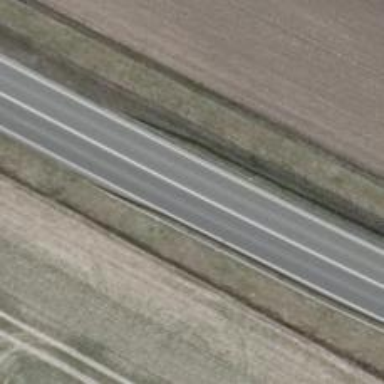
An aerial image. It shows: Asphalt motorway of trunk classification.